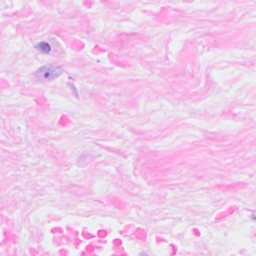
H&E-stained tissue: Breast